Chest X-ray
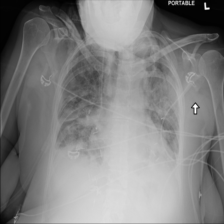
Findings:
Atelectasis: positive
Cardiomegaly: negative
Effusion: negative
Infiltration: positive
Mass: negative
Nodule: positive
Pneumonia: negative
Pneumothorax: negative
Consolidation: negative
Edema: negative
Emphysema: negative
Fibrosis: negative
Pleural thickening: negative
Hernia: negative